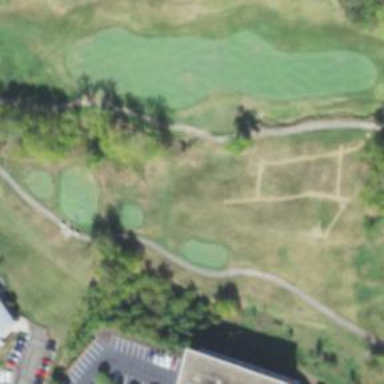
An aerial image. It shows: Path for both roads and golfers.